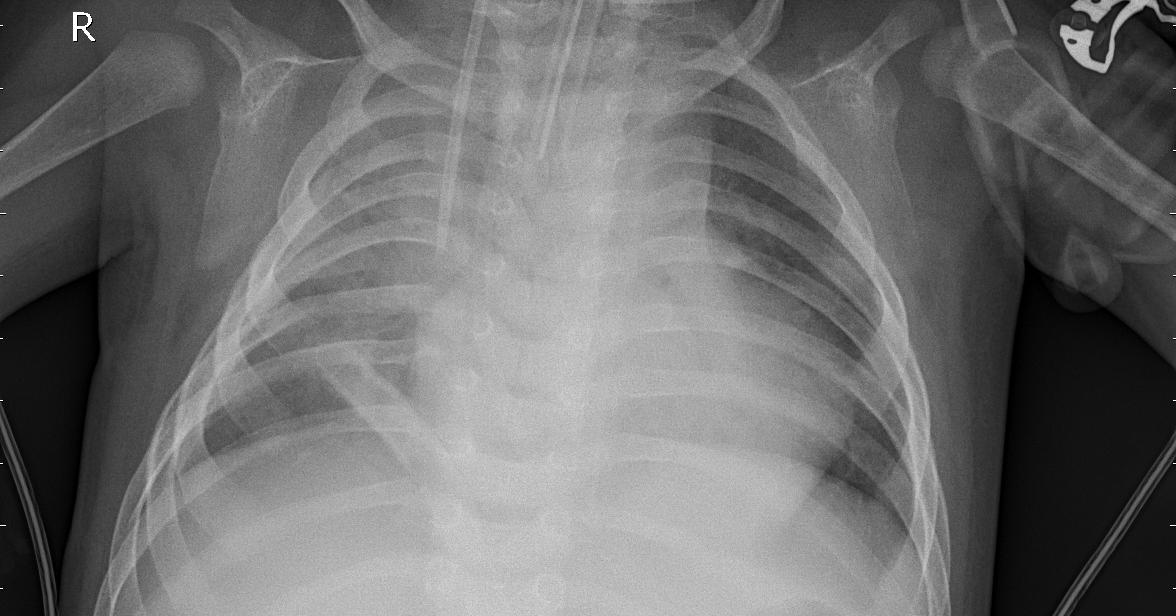
Diagnosis: PNEUMONIA